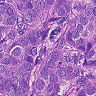
Metastatic tissue present: yes